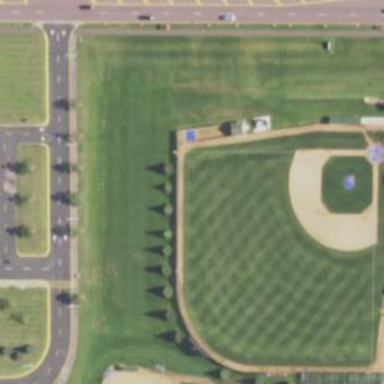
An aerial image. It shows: Baseball pitch for leisure land activities.